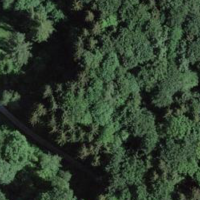
EUNIS habitat code: 41
Species observed at this site:
Helix pomatia